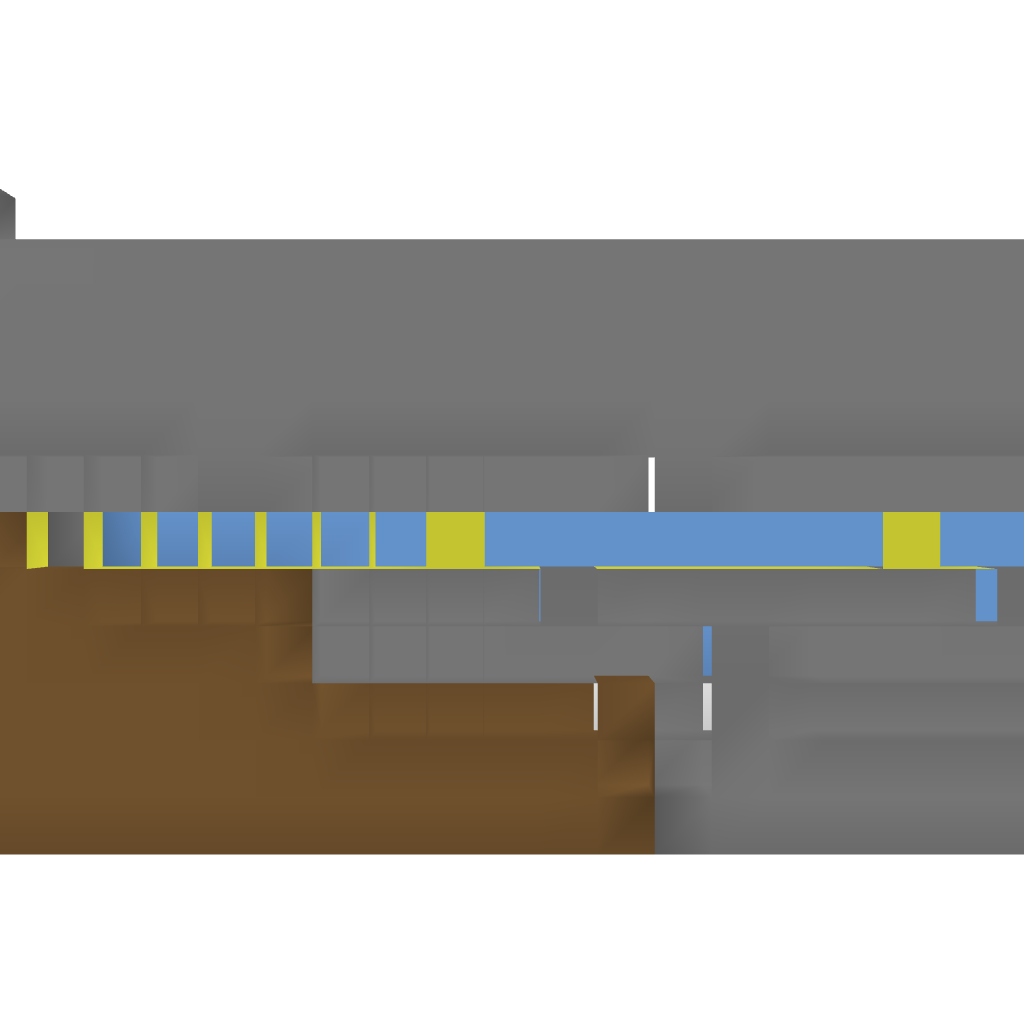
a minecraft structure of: Roman Bathhouse 5 blocks of earth with a square type of building